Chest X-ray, AP view. Patient: 30 years old, sex M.
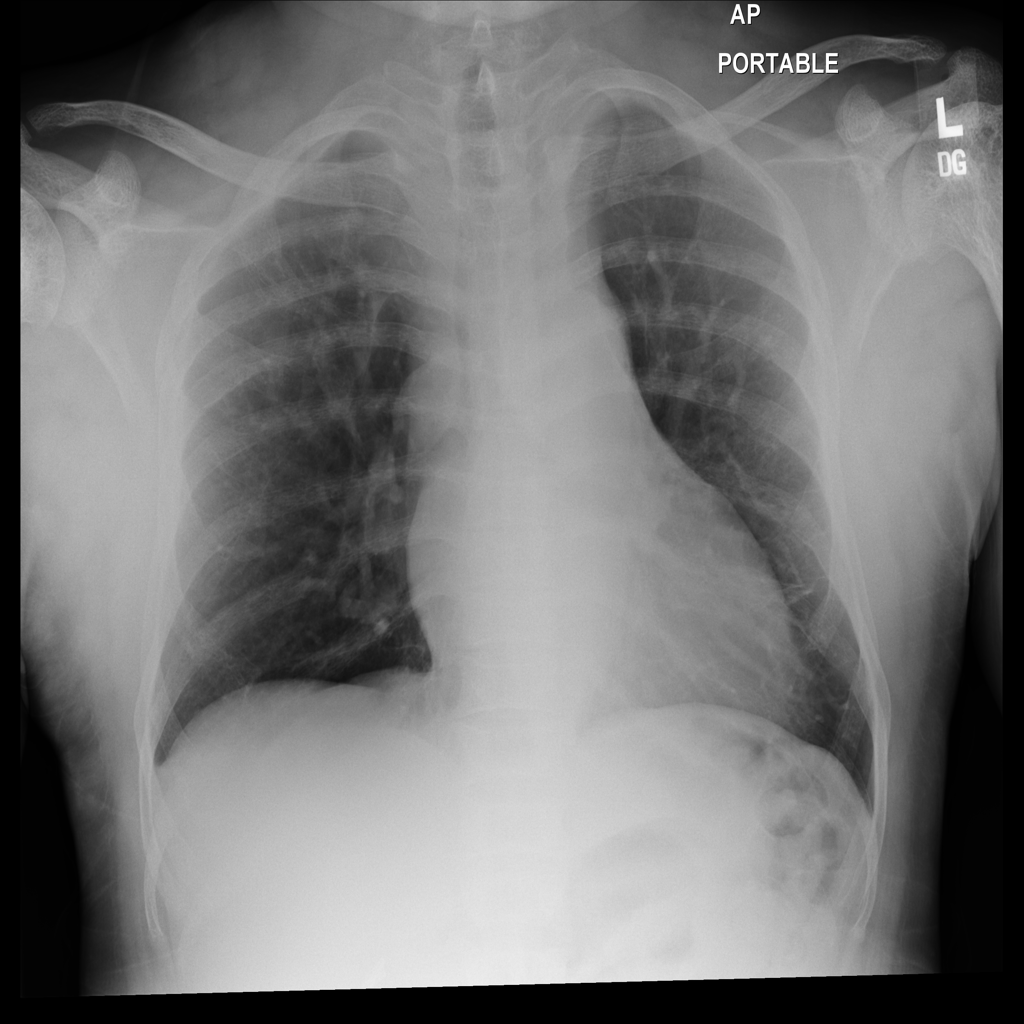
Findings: Atelectasis, Fibrosis